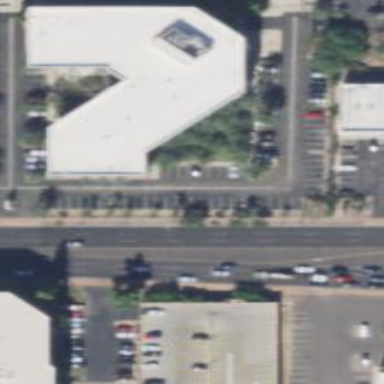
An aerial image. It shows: Commercial building.